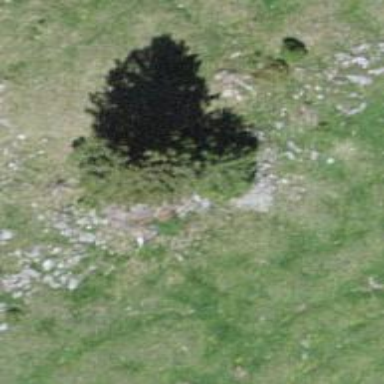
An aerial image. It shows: Needle-leaved tree in its natural environment.